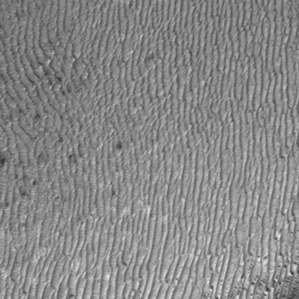
Label: frost